Question: # Problem
When I provide the 'initialfile' keyword argument to 'tkFileDialog.asksaveasfilename' all my 'Listbox' elements are unselected.
# MCVE
I'm using Python 2.7.15+ with Tkinter version 8.6 under Ubuntu 18.04.3 LTS.
'''
import Tkinter as tk
import tkFileDialog
import ttk
# set up a box with some selected elements
root = tk.Tk()
box = tk.Listbox(root, selectmode=tk.MULTIPLE)
for s in ('this', 'is a', 'minimal', 'example'):
box.insert(tk.END, s)
box.selection_set(1)
box.selection_set(3)
box.grid()
# hitting this button does not reset the current selection in box
ttk.Button(root, text='no initialfile',
command=tkFileDialog.asksaveasfilename).grid()
# hitting this button resets the current selection in box - why?
ttk.Button(root, text='with initialfile',
command=lambda: tkFileDialog.asksaveasfilename(initialfile='XXX')).grid()
root.mainloop()
'''
# Result

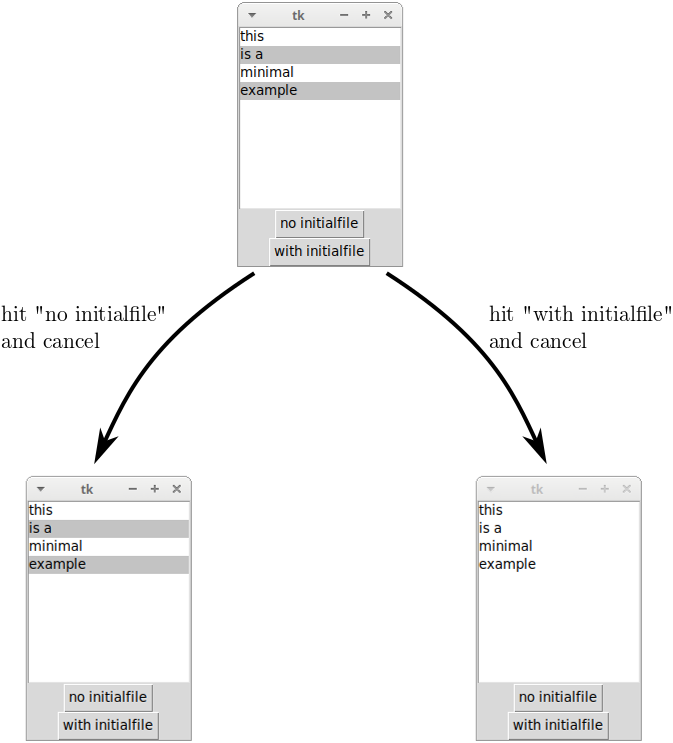
Answer: It is due to the fact that by default only one set of text can be selected at a time. That is because tk widgets export the selection to the clipboard, and only one item can be on the clipboard at a time.
You can prevent this from happening by setting 'exportselection' to 'False' on your listbox, removing the connection between the listbox selection and the clipboard.
'''
box = tk.Listbox(root, selectmode=tk.MULTIPLE, exportselection=False)
'''